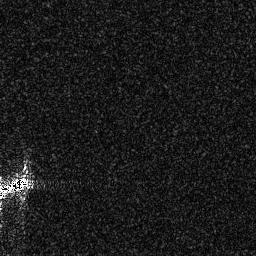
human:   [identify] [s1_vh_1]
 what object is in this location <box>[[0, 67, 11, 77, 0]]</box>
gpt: <ref>1 medium ship at the bottom left</ref>